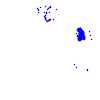
Particle: pion